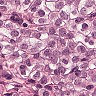
Metastatic tissue present: yes